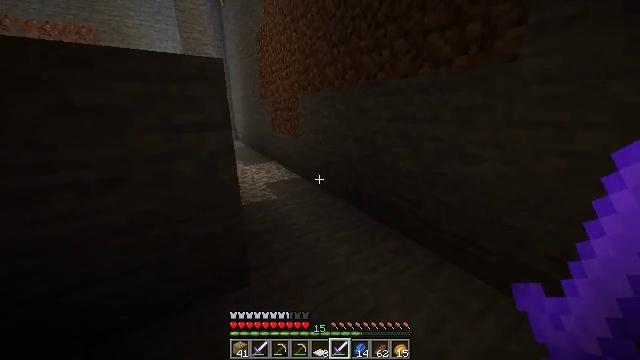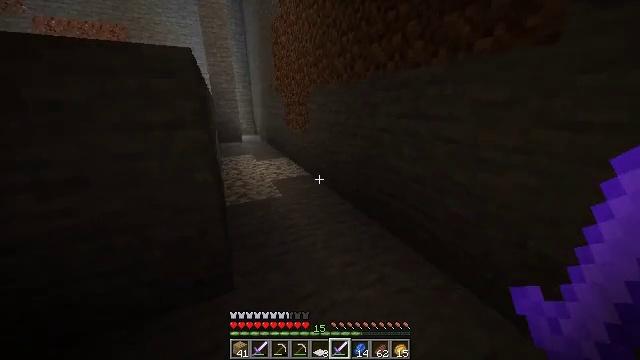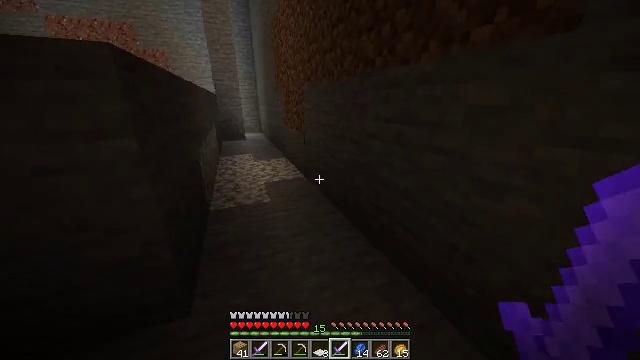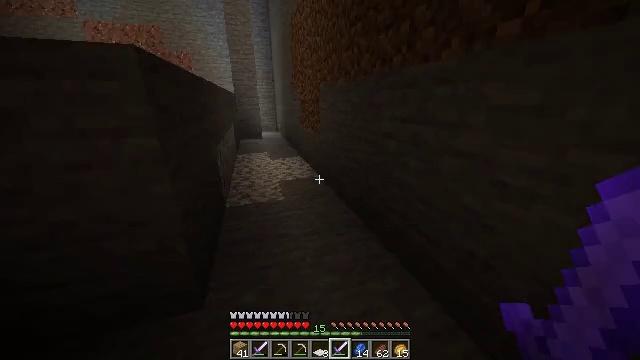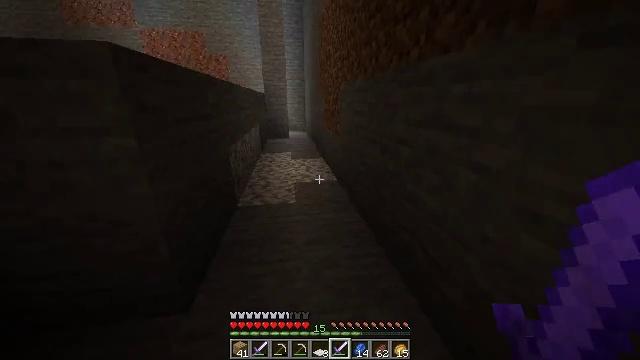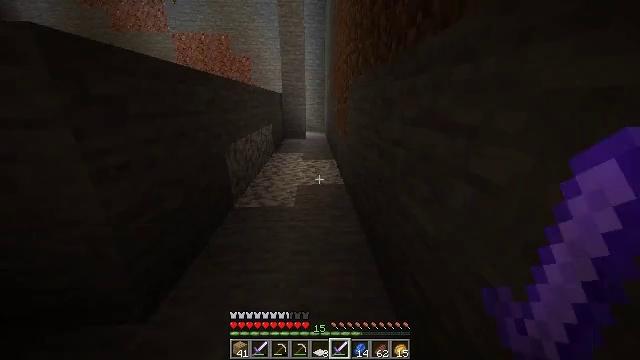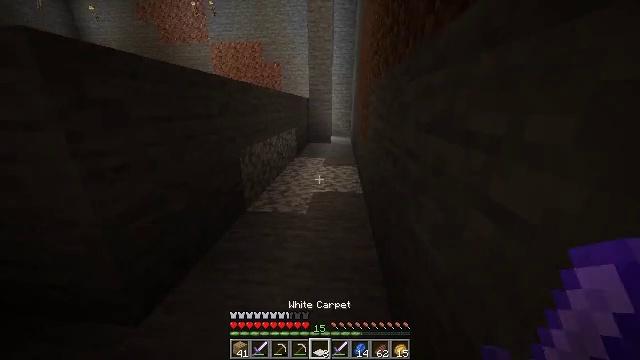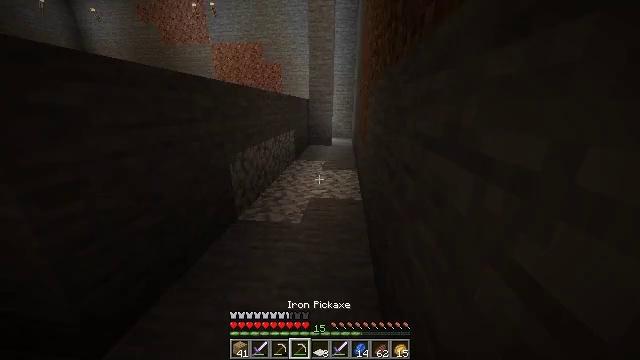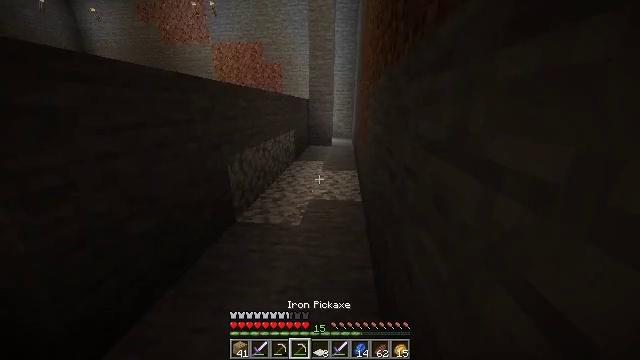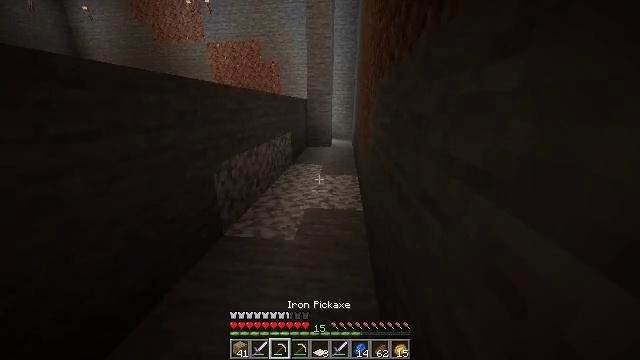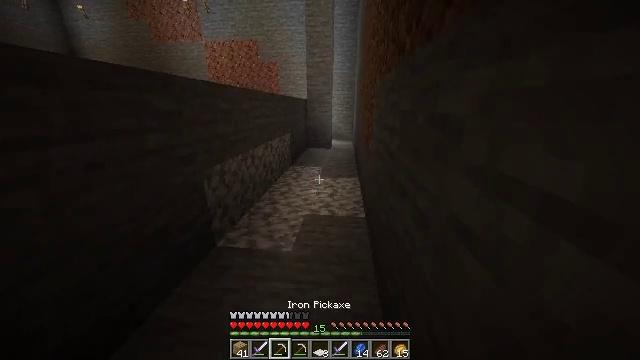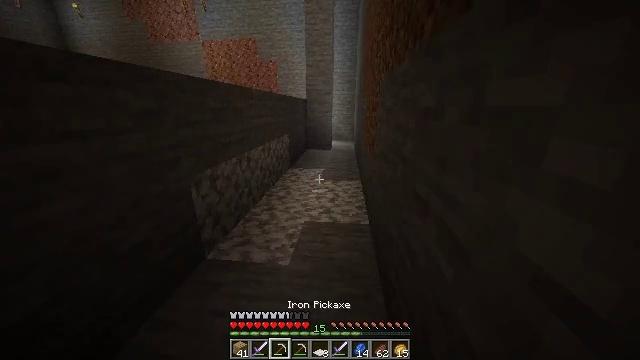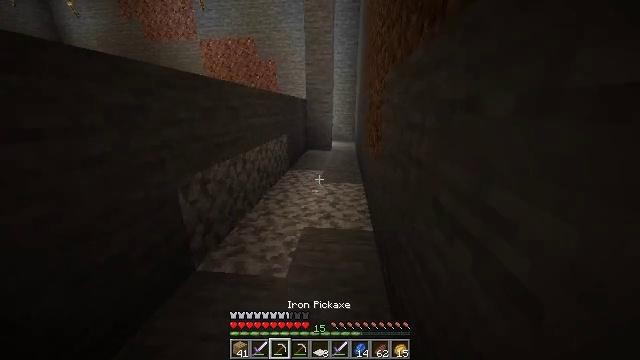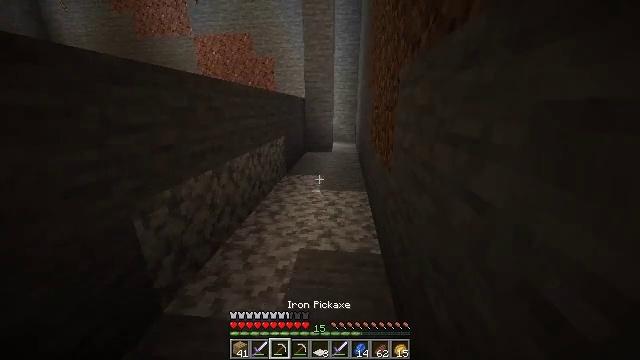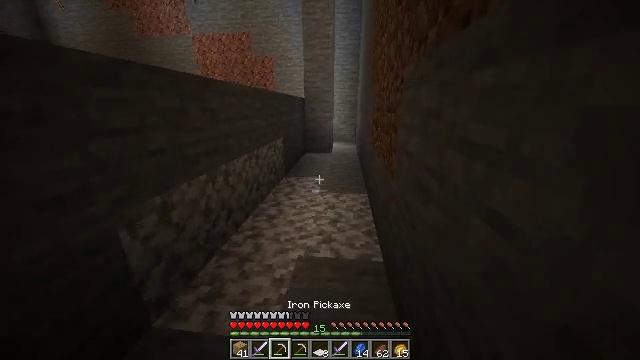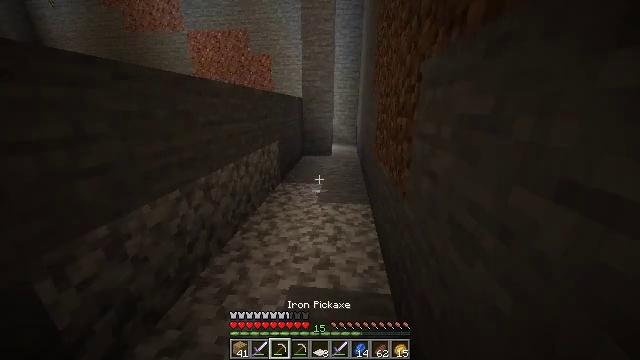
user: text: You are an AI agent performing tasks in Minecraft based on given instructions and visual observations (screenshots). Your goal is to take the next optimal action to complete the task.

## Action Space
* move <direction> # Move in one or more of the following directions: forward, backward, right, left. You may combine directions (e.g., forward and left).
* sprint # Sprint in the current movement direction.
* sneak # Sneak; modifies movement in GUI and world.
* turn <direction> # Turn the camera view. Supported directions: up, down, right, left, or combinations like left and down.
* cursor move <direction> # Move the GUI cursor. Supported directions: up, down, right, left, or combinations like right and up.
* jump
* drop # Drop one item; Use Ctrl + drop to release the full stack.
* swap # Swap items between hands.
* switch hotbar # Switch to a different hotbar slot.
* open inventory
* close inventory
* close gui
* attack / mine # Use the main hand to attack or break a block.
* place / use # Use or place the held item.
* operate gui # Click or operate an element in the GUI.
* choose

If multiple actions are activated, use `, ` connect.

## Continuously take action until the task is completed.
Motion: motion action
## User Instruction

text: Get a jungle sapling for replanting.
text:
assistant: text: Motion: move forward and move right, sprint, turn left and down
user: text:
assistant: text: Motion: move forward and move right, sprint, turn left
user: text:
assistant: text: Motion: move forward and move right, sprint, turn left
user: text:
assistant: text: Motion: move forward and move right, sprint, turn left
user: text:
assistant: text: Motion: move forward and move right, sprint, turn left
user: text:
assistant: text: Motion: move forward and move right, sprint, turn left and up
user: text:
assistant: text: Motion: move forward, sprint
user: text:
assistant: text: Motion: move forward, sprint
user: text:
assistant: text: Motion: move forward
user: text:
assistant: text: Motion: move forward
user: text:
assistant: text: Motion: move forward
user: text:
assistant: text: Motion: move forward
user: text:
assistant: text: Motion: move forward
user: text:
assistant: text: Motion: move forward
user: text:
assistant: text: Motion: move forward, sprint
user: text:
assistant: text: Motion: move forward, sprint
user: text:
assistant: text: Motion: move forward, sprint
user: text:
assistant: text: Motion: move forward, sprint
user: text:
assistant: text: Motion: move forward, sprint
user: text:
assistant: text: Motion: move forward, turn right
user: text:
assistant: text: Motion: move forward, turn right
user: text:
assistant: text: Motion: move forward
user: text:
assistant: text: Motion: move forward
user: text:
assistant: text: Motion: move forward
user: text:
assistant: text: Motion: move forward
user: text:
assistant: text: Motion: move forward
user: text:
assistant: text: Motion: move forward
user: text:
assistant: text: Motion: move forward
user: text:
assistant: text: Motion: move forward
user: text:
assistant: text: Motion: move forward